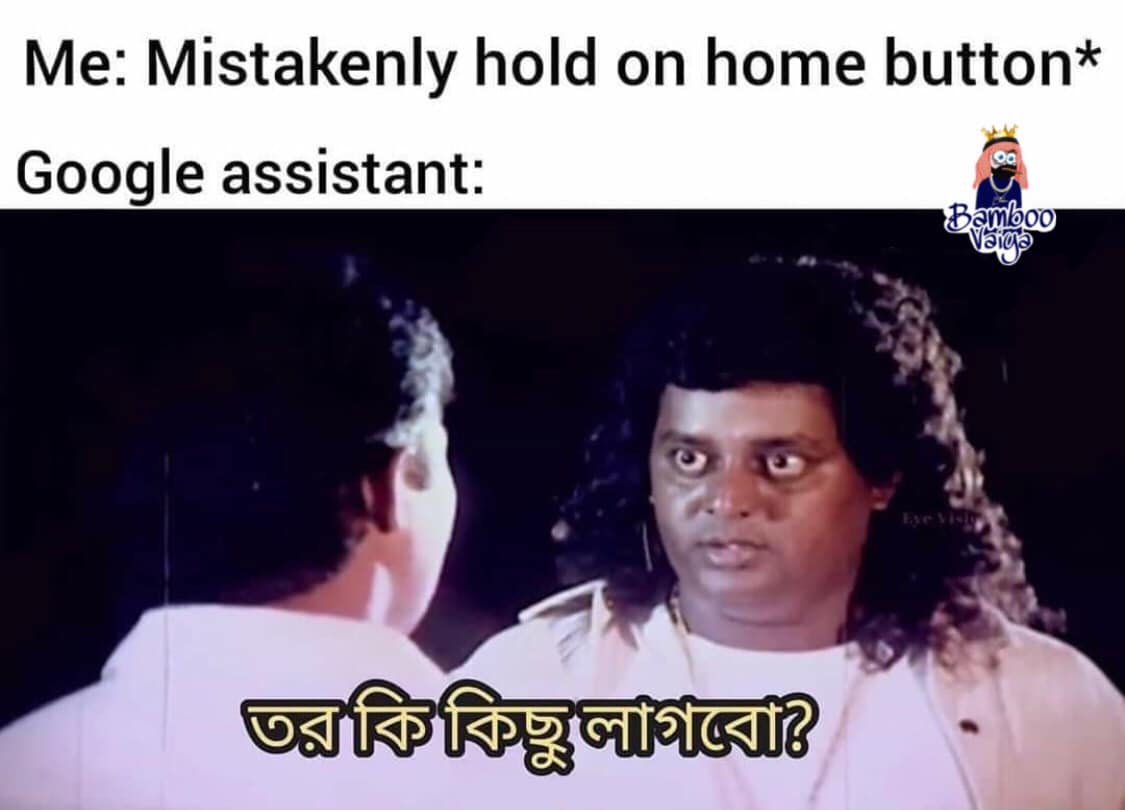
Caption: Me: Mistakenly hold on home button*    Google assistant: তর কি কিছু লাগবো?
Label: non-hate